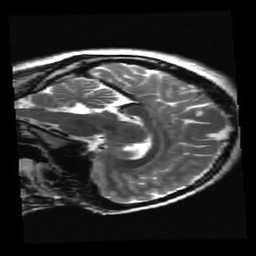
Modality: T2w
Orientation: sagittal
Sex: female
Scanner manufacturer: ge
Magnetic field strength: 3 T
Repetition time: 5 s
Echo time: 0.101 s